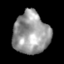
Tissue: skin
Cell type: Epithelial cells
Senescence score: 0.2561
Nuclear area (px): 1475
Mean DAPI intensity: 153.953